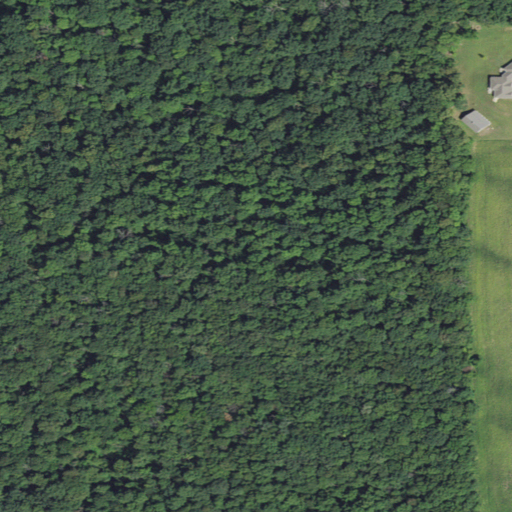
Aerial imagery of mountain in Wisconsin named Mount Zion containing deciduous forest and cultivated crops